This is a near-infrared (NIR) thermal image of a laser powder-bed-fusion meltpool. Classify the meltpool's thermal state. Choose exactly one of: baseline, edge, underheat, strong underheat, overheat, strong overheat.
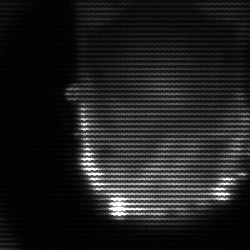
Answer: baseline